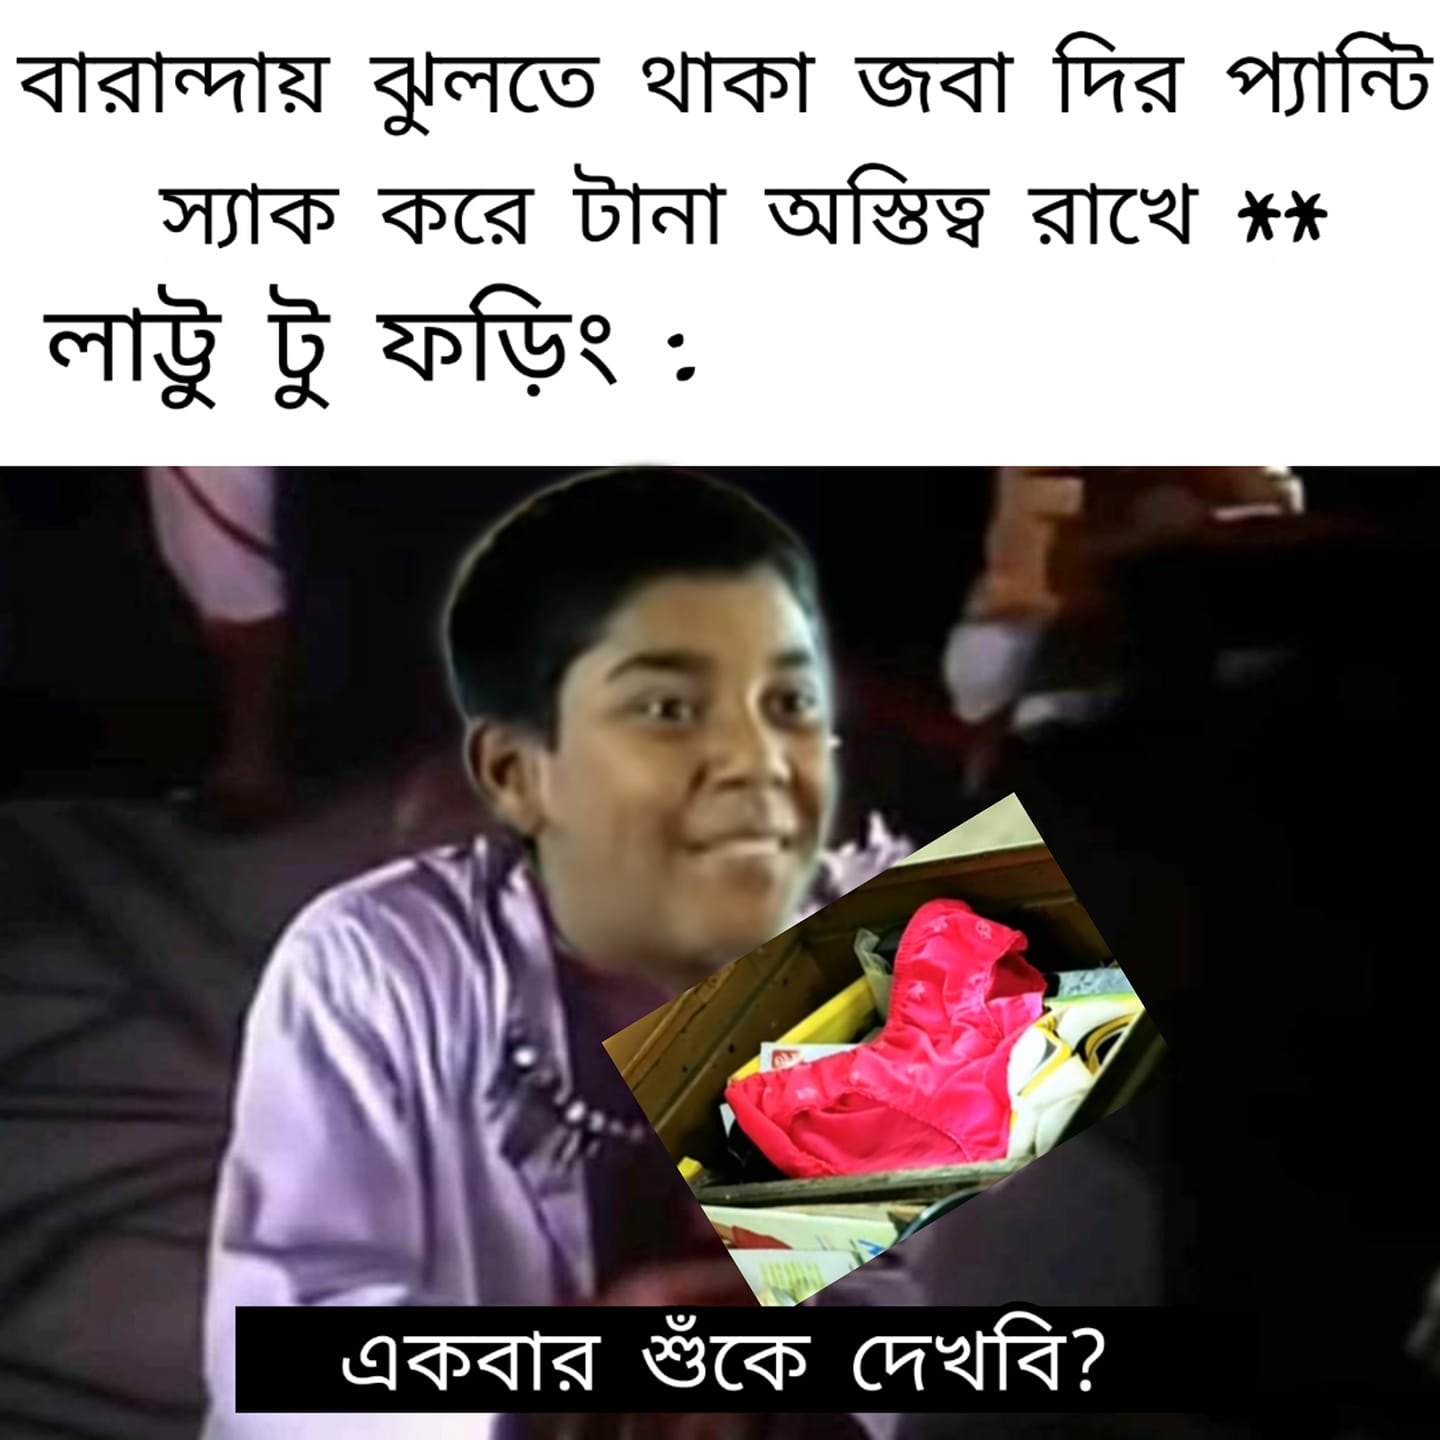
Caption: বারান্দায় ঝুলতে থাকা জবা দির প্যান্টি স্যাক করে টানা অস্তিত্ব রাখে **    লাট্টু টু ফড়িং      একবার শুকে দেখবি ?
Label: hate